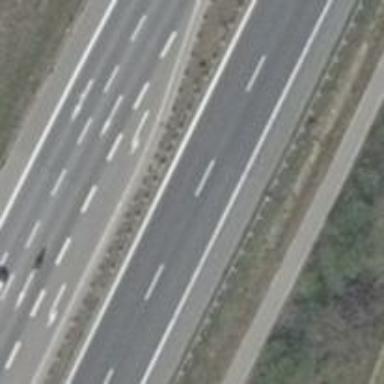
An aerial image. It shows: Asphalt road classified as primary highway which is motorroad.